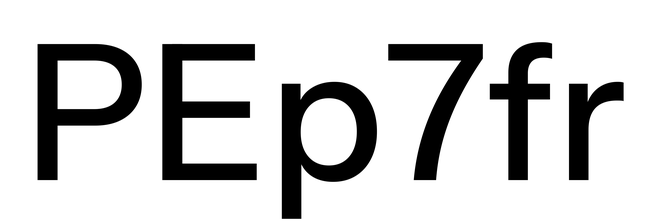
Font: InstrumentSans_Medium